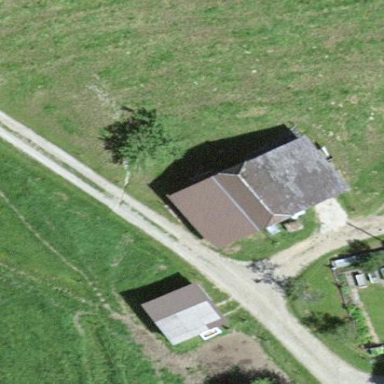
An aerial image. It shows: Barn.